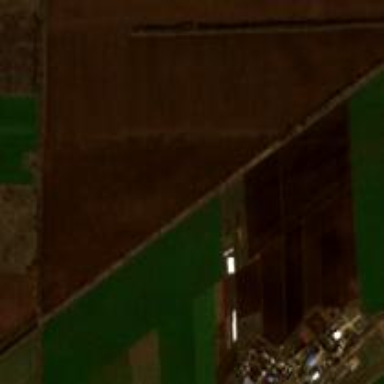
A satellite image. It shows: View of farmland.